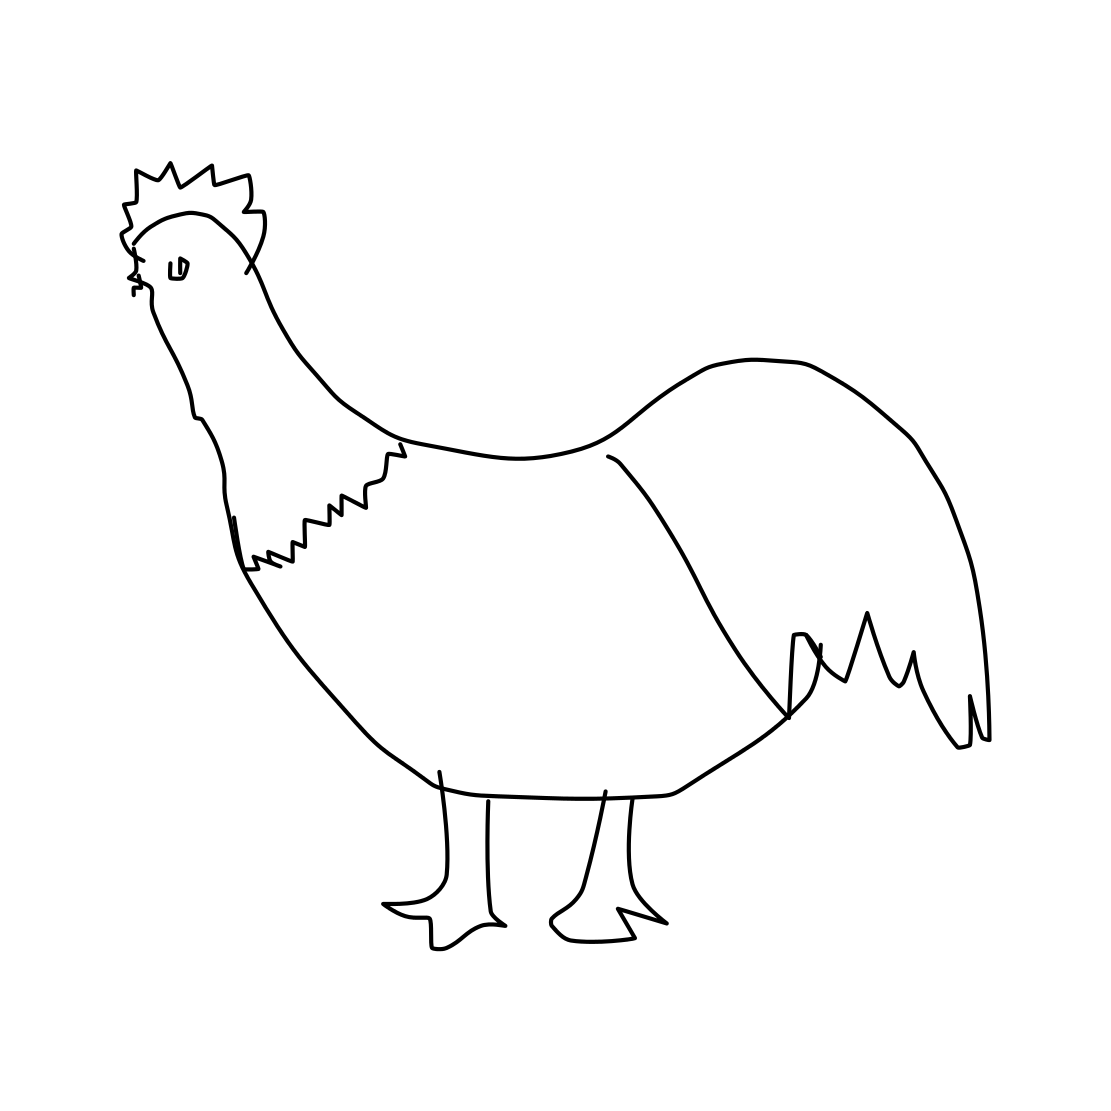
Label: rooster